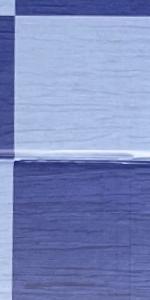
Label: Empty